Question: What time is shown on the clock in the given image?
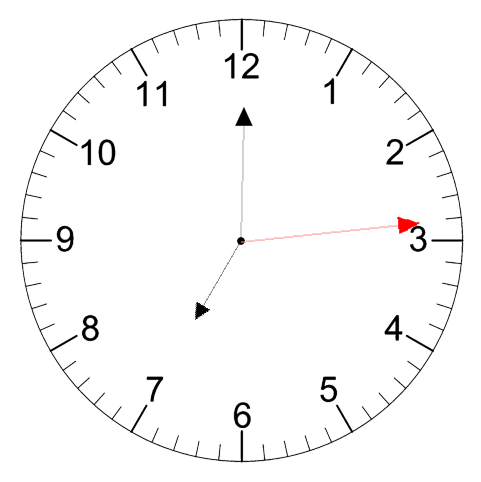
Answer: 07:00:14